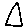
Label: triangle